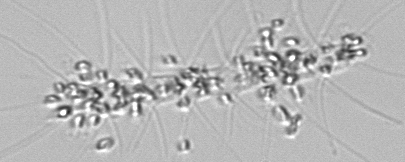
Label: Chaetoceros_didymus_TAG_external_flagellate